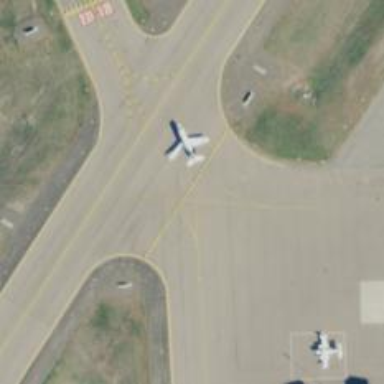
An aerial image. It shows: View of taxiway at the airport.